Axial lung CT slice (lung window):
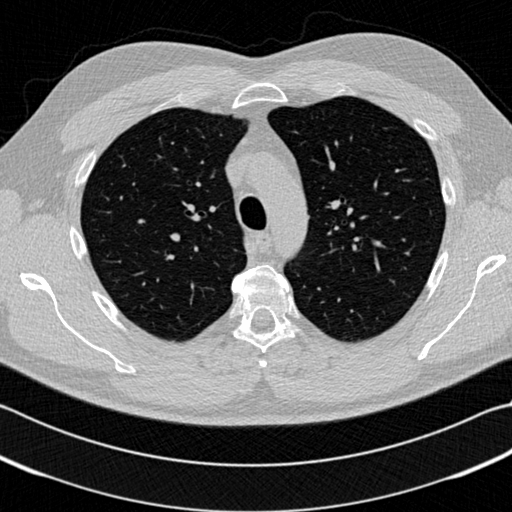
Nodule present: no